Question: I am making an oscilloscope in android. So far I have made the base axis, this axis are drawn each time the program starts. Now I want to make the performance a bit better by saving the axis canvas after the first time that it is created. My idea is to save this canvas as a bitmap and recall it next times:
'''
public class ScopeCanvas : View
{
private Context _context;
public double TimeBase { get; set; }
public double VoltagePerDiv { get; set; }
private Canvas _axisCanvas;
private Bitmap _savedAxisCanvas;
/// <summary>
/// Constructor
/// </summary>
/// <param name="context">Context</param>
public ScopeCanvas(Context context, double timeBase, double voltagePerDiv) : base(context)
{
_context = context;
TimeBase = timeBase;
VoltagePerDiv = voltagePerDiv;
}
protected override void OnDraw(Canvas canvas)
{
base.OnDraw(canvas);
if(_axisCanvas == null)
{
_axisCanvas = CreateAxis(canvas);
#if DEBUG
Console.WriteLine("Axis canvas newly created!");
#endif
}
else
{
#if DEBUG
Console.WriteLine("Using pre made axis canvas!");
#endif
}
}
}
'''
Can somone pleae tell me how can I save this canvas and recall it later? I mean in the 'OnDraw' event!
P.S: 'CreateAxis(canvas)' is the method that I draw the axis on it. This is how it looks:

Since I dont want to hard code a fixed distance between voltage and time base division, this need to be drawn dynamicly atleast the first time it creates (resoloution independent) using things like ExactCenterY and etc...
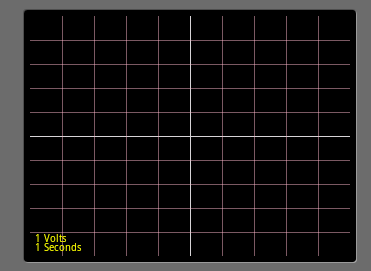
Answer: you "could" reference it to a member-variable, but this won't be a good idea.
If you want to draw later on that canvas, try to invalidate your view (again) so that the 'onDraw()' method is called again and you can use the given canvas.